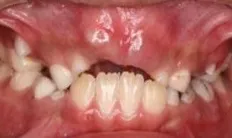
(A-I) are images of teeth before and after treatment. (A-C) are frontal view photos before and 4 months and 9 months after treatment. Teeth 11 and 21 are under eruption.
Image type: medical_photograph (oral_photograph)